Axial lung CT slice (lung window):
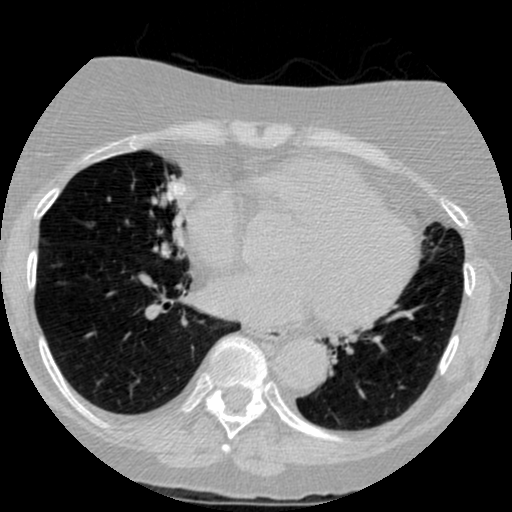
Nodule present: yes
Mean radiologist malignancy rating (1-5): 3.25